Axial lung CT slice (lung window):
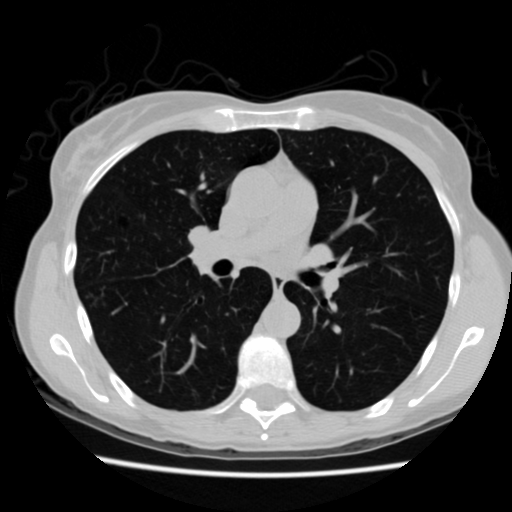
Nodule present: no